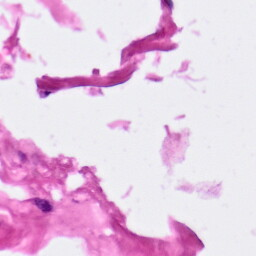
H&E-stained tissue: Pancreatic